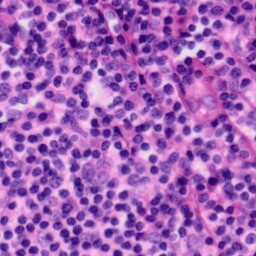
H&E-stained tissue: Tonsil